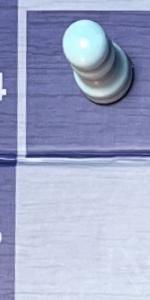
Label: Empty